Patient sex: F
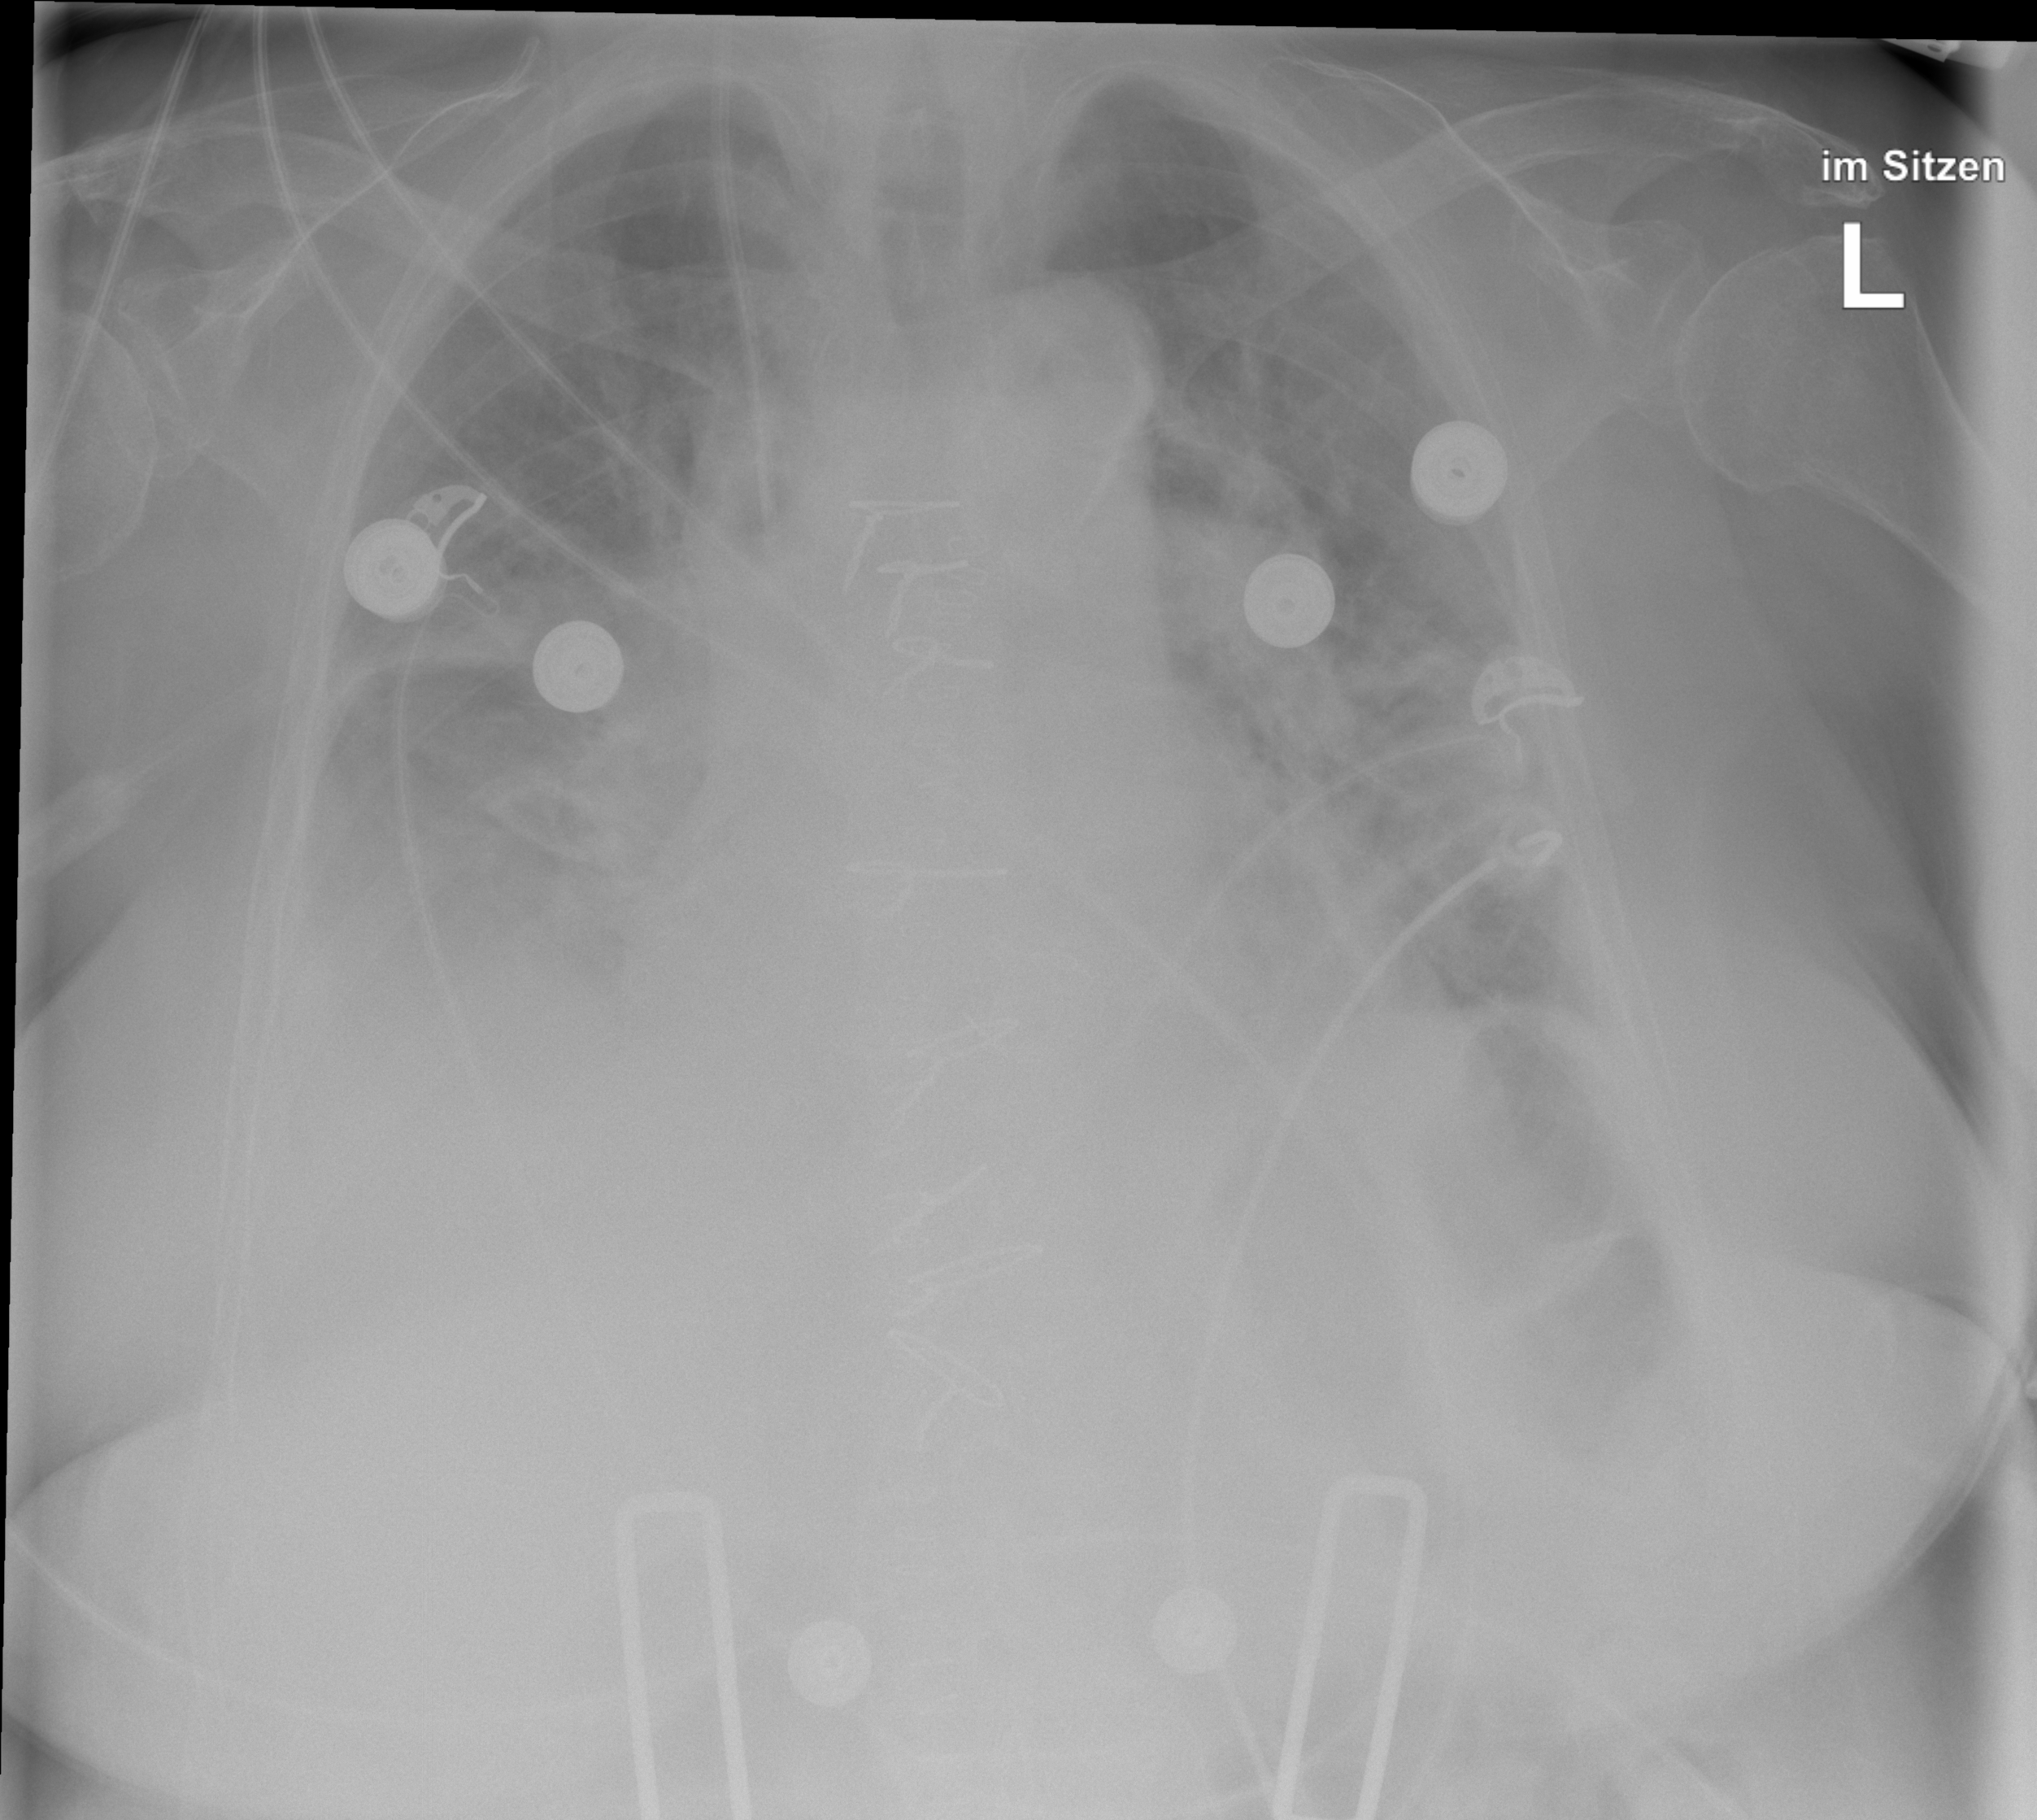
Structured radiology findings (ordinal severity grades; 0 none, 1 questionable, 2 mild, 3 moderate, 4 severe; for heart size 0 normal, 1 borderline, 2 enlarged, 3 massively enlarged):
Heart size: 2
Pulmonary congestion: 2
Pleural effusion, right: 3
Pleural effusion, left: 2
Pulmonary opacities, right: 0
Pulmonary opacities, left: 0
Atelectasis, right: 3
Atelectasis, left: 3